Question: i am working on a ios game by using cocos2d .
in my scene clouds are moving right to left direction with different vilocity.
1)i just want when user tap on a cloud it moves more fast left to right.
2)when clouds will go outside of view then it again appear from left side and start moving to left in normal speed.
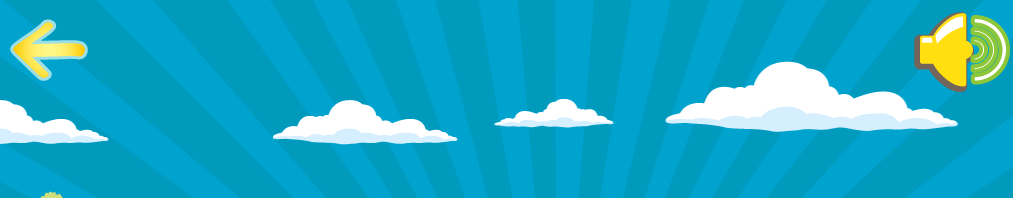
Answer: 1.) Detect the cloud the user touched, the increase the speed of the body. To immediately increase the speed, set the linear velocity of b2body associated with cloud. To gradually increase speed, apply a force/impulse. For example:
in ccTouchesBegan
'''
UITouch *touch = [touches anyObject];
CGPoint location = [touch locationInView:[touch view]];
location = [[CCDirector sharedDirector] convertToGL:location];
for(Cloud *cloud in clouds) {
if (CGRectContainsPoint( cloud.boudingBox, location )) {
b2Body *b = cloud.b2Body;
b2Vec2 *currentVelocity = b->GetLinearVelocity();
b2Vec2 *newVelocity = b2Vec2(currentVelocity.x + addToSpeed, currentVelocity.y);
b->SetLinearVelocity( newVelocity );
}
}
'''
2.) Detect when the cloud b2body position has moved outside the view in the update method. Then you can either destroy the cloud body with sprite and create a new one in the desired position, or use b2Body->SetTransform() to move the body to the new location with SetLinearVelocity( startingSpeed)